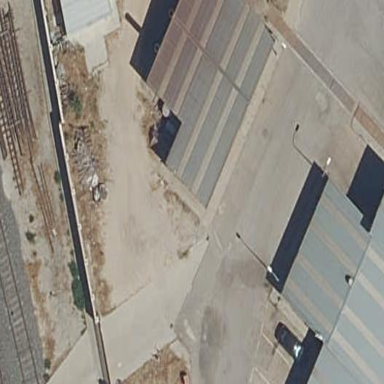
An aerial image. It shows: Shed.